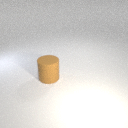
large brown rubber cylinder